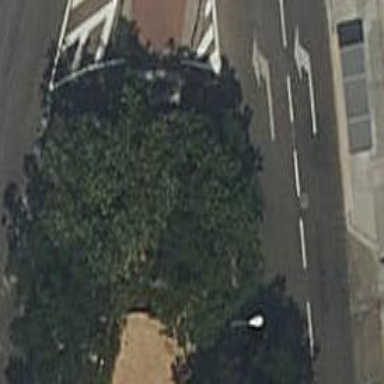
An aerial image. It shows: Uncontrolled road crossing.